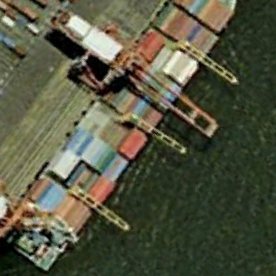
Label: Container_ship